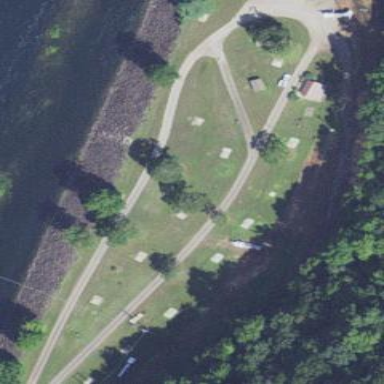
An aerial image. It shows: Campsite where tents and caravans are present. Perfect spot for outdoor enthusiasts to relax and unwind.